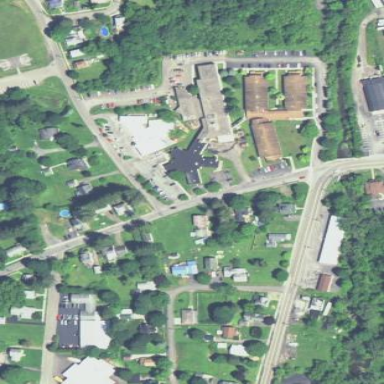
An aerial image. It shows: Nursing home.